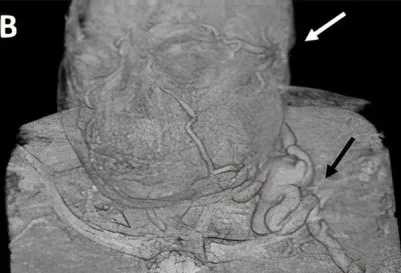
The venous drainage of the cranio-cervico-facial region.
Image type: radiology (ct)